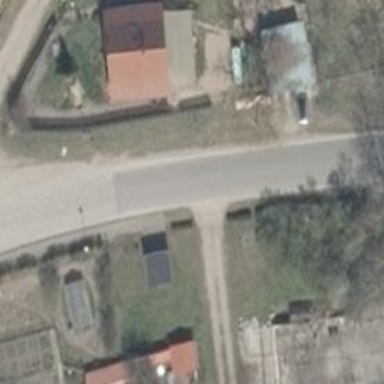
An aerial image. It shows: Emergency access point on the road.